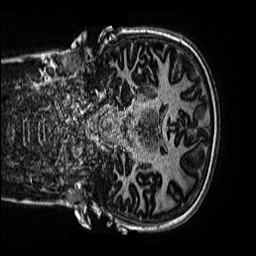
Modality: MP2RAGE
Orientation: coronal
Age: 12
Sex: female
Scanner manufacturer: siemens
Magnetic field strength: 3 T
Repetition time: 4 s
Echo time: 0.00299 s